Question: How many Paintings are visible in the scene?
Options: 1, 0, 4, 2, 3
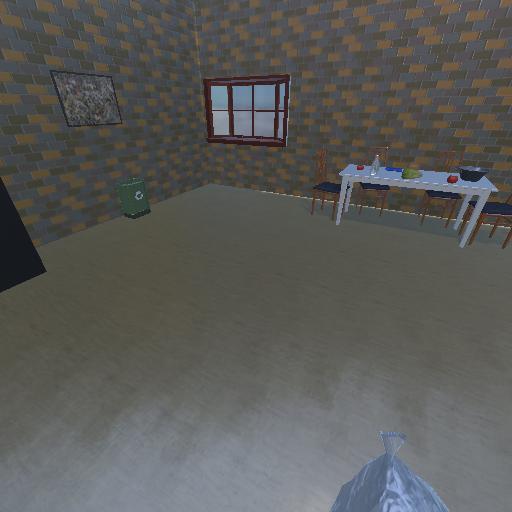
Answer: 1